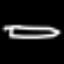
Label: pencil